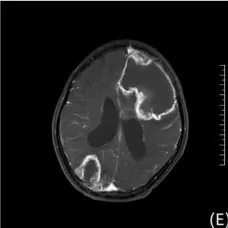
Enhanced T1-weighted brain MRI image in 3 children. Show the Brain imaging of Case 3.
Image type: radiology (mri)